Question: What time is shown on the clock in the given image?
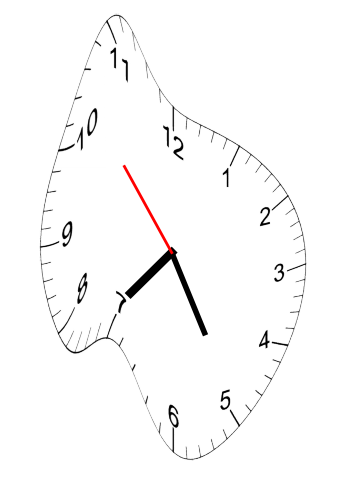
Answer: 07:24:53